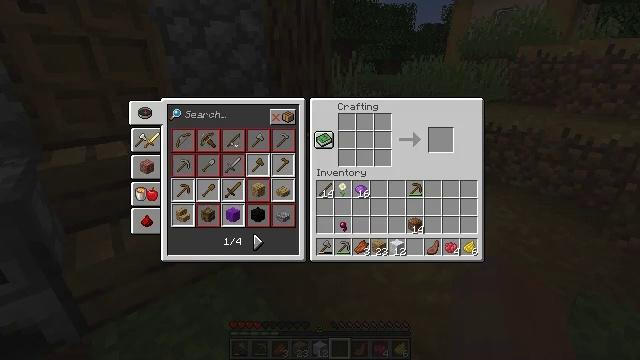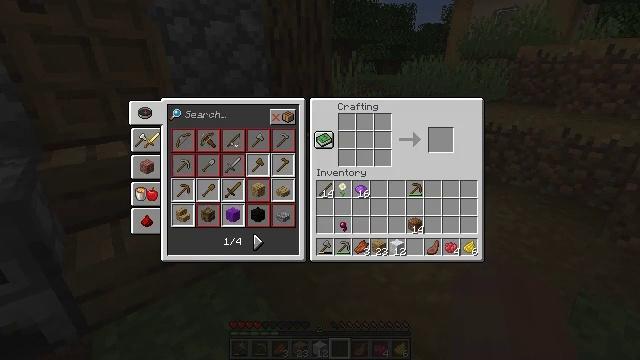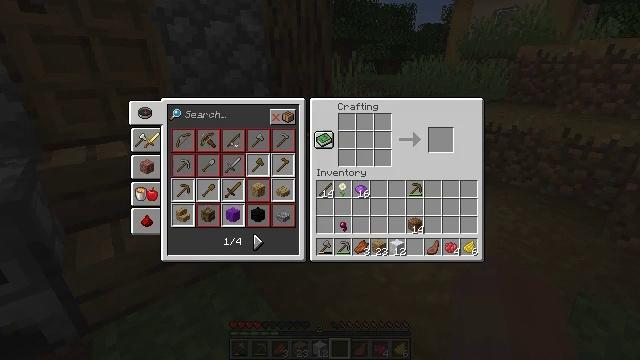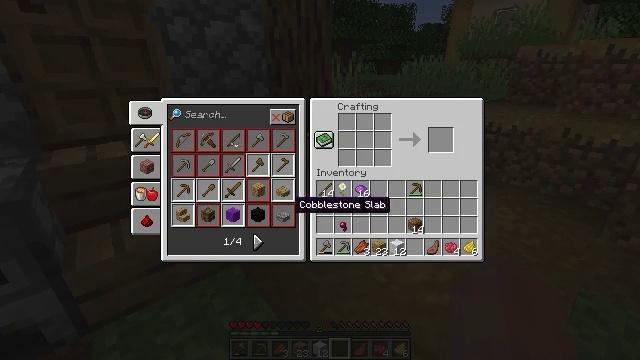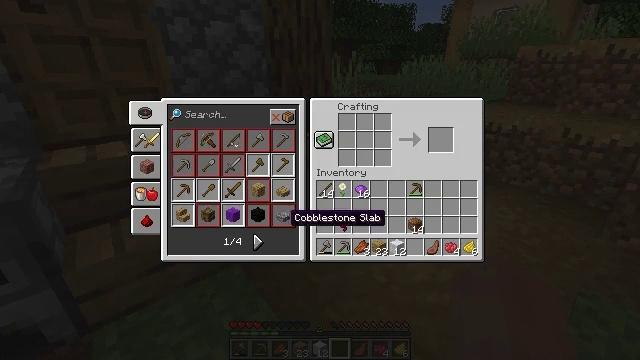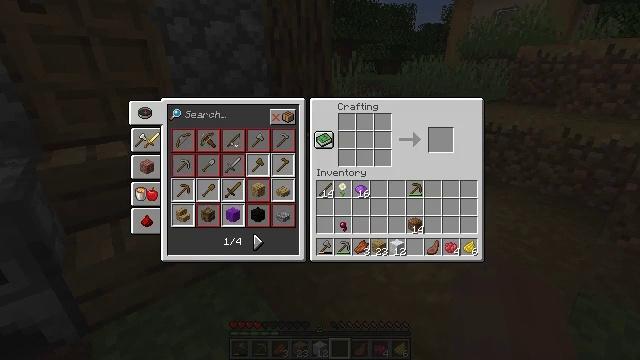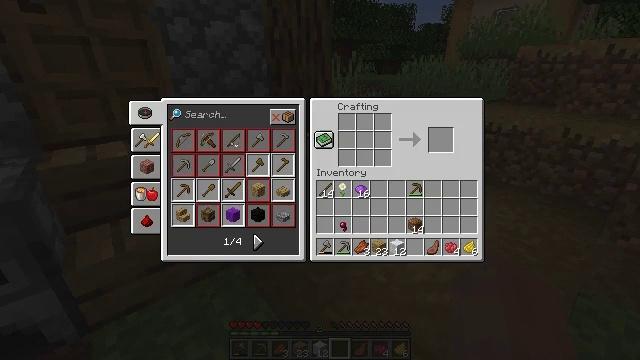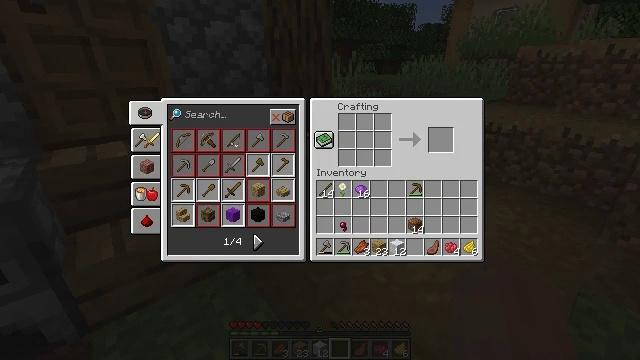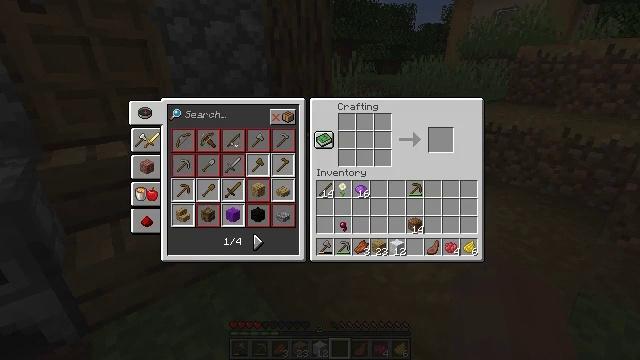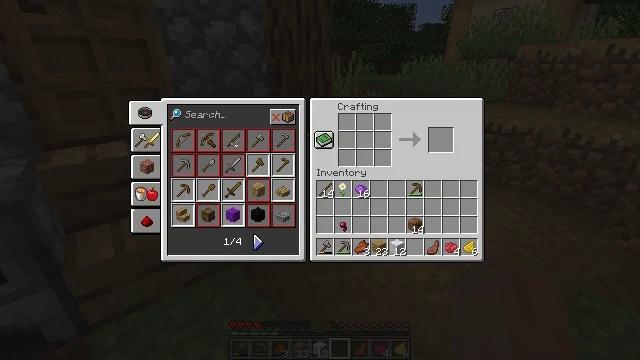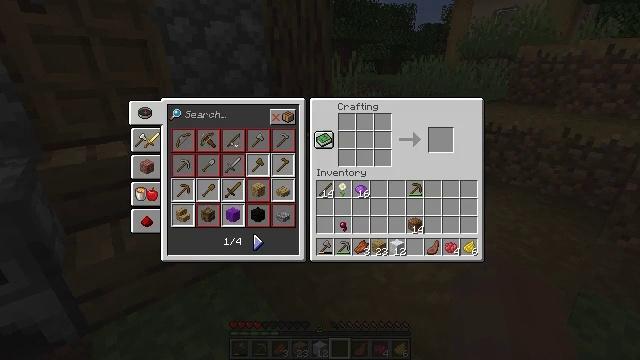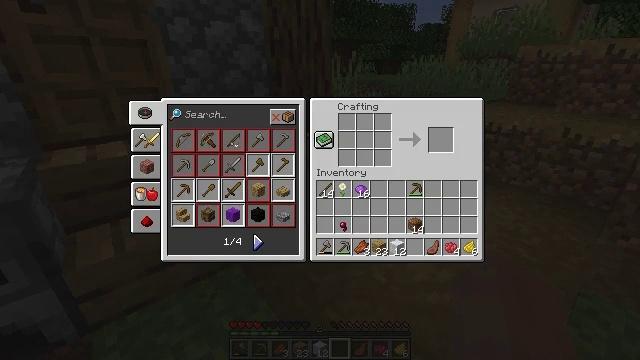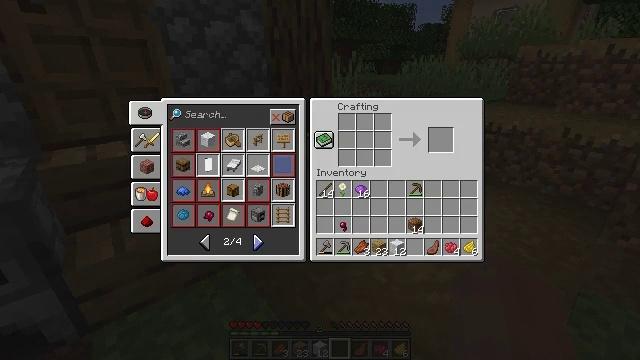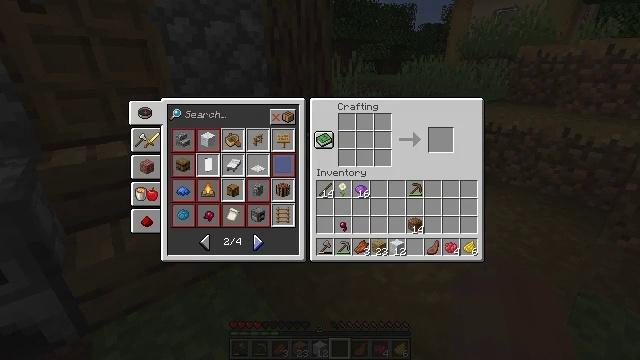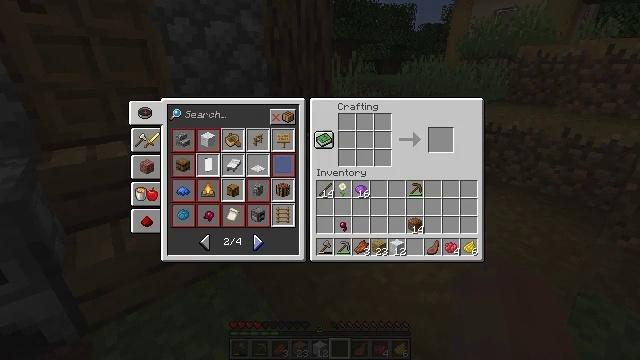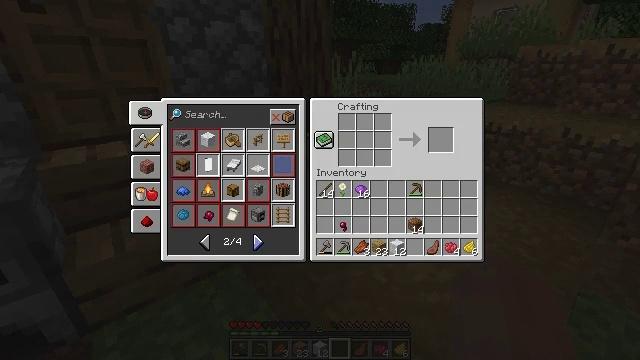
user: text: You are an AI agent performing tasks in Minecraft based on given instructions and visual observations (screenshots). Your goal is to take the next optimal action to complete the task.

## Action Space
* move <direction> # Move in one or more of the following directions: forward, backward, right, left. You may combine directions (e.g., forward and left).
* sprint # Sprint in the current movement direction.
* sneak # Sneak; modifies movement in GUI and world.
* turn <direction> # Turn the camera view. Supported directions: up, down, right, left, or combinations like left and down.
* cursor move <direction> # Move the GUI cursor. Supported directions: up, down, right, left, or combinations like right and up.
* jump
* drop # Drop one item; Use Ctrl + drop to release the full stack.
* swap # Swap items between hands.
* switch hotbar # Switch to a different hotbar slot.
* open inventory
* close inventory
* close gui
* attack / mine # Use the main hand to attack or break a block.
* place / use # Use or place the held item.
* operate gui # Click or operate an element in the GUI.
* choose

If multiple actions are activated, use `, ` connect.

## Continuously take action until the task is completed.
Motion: motion action
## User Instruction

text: Craft purple wool with dye and wool in the crafting table.
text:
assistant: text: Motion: no_op
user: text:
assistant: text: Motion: cursor move down
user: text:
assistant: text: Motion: cursor move left and down
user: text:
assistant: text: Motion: cursor move down
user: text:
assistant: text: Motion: cursor move down
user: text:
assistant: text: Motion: no_op
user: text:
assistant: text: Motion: no_op
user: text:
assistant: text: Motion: no_op
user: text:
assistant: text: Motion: no_op
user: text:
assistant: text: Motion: no_op
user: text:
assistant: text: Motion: no_op
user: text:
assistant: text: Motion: operate gui
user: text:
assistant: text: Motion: operate gui
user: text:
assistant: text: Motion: no_op
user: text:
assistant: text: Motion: no_op
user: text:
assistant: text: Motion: no_op
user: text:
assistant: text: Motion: no_op
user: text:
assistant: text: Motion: no_op
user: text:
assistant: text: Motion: no_op
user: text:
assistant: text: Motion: no_op
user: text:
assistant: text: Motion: no_op
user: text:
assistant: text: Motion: cursor move up
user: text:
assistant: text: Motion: cursor move up
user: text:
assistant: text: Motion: cursor move up
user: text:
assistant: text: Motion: cursor move up
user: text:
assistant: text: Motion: cursor move left and up
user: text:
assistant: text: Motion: cursor move left
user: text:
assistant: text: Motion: no_op
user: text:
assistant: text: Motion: no_op
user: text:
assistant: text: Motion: no_op